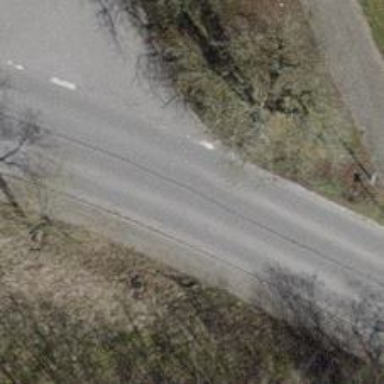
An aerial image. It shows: Tertiary road with asphalt surface.